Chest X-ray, PA view. Patient: 52 years old, sex M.
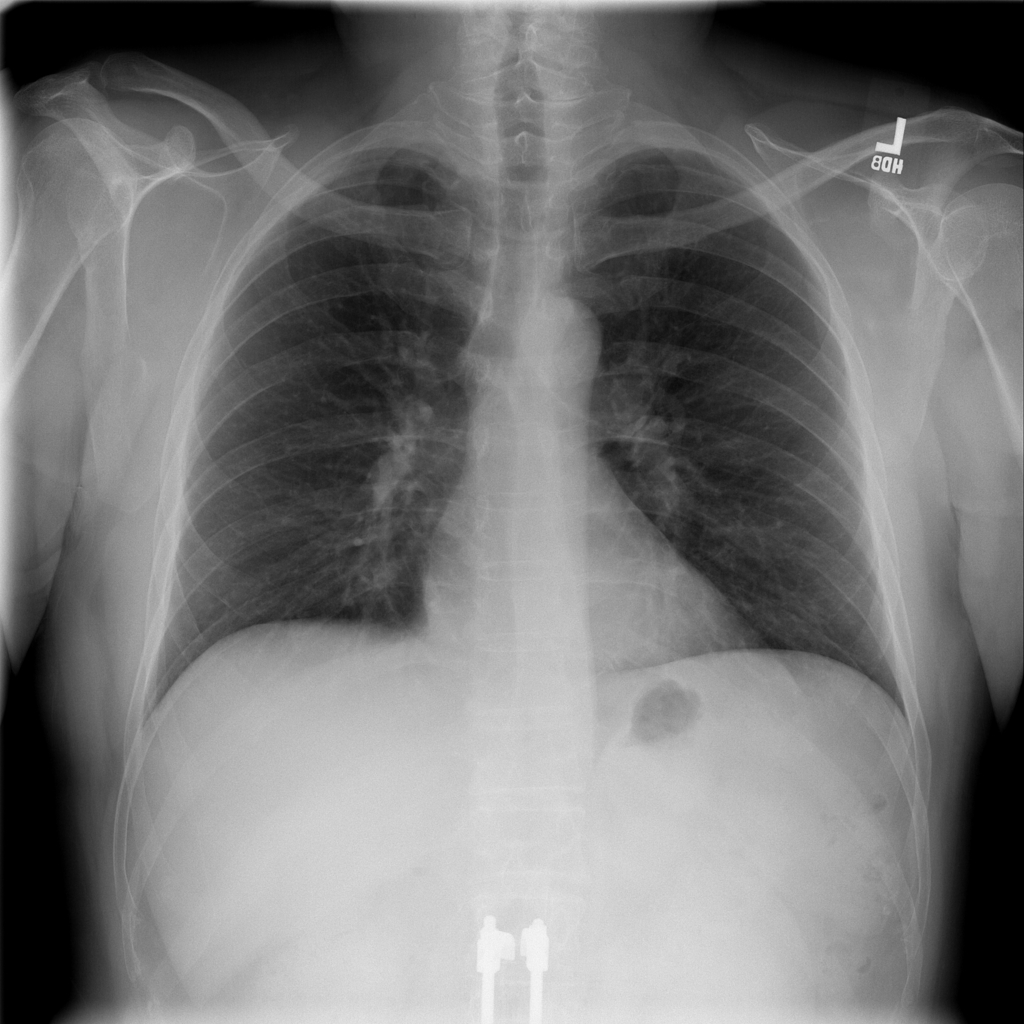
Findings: No Finding